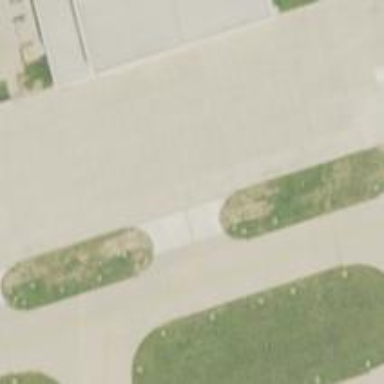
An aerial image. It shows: Image of taxiway at airport.